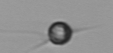
Label: Acanthoica_quattrospina